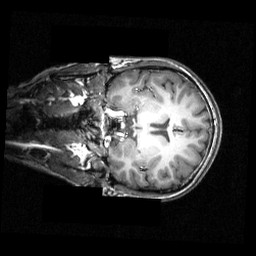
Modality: T1w
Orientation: coronal
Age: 22
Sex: female
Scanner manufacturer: siemens
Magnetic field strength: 3.951 T
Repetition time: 1.5 s
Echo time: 0.00335 s